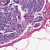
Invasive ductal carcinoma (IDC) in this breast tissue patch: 0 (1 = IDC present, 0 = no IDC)